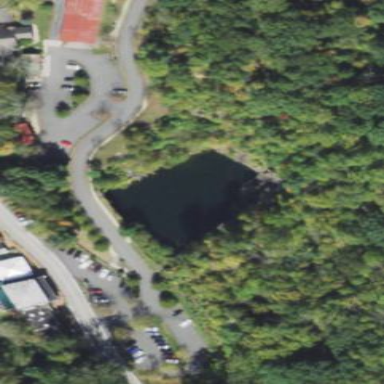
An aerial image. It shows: Historic quarry filled with water.